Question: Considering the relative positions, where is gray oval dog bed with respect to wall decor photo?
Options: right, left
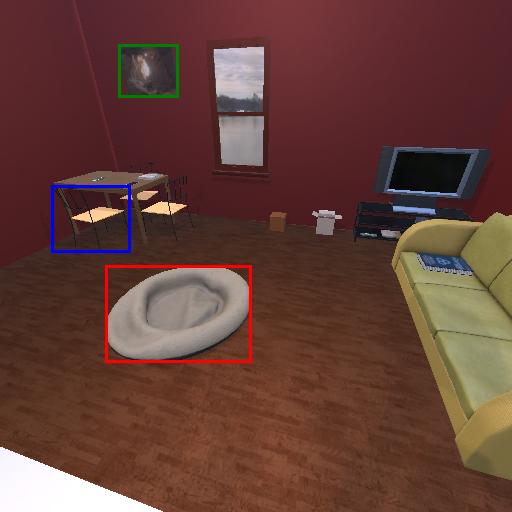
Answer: right